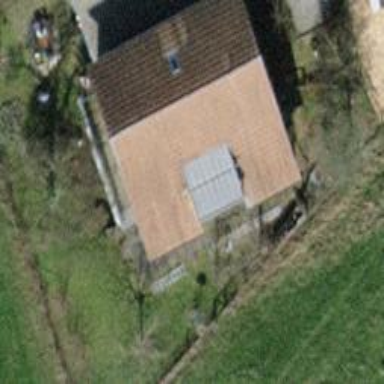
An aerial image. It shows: Simple and straightforward house.